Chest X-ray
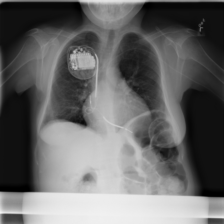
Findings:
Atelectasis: negative
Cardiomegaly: negative
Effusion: negative
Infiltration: negative
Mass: negative
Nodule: negative
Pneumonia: negative
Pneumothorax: negative
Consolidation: negative
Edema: negative
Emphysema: negative
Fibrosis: negative
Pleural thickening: negative
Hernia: negative